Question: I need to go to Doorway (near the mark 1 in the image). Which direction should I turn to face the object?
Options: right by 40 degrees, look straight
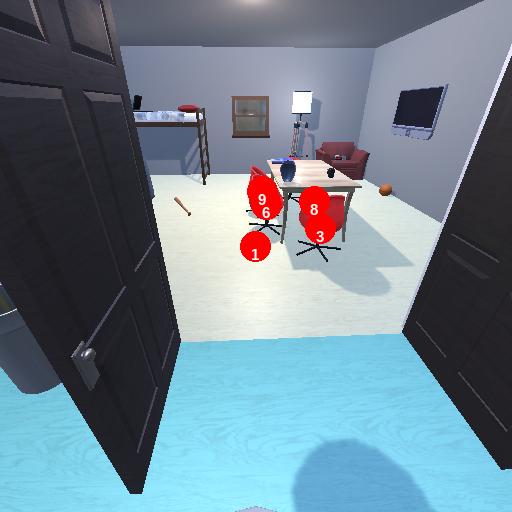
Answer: right by 40 degrees